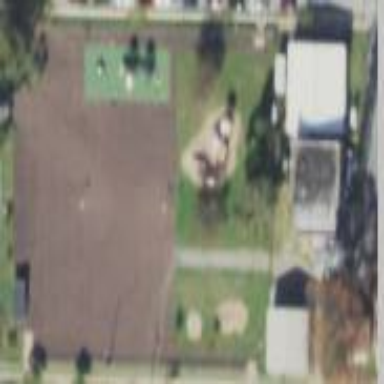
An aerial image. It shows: Recreational ground featuring playground.